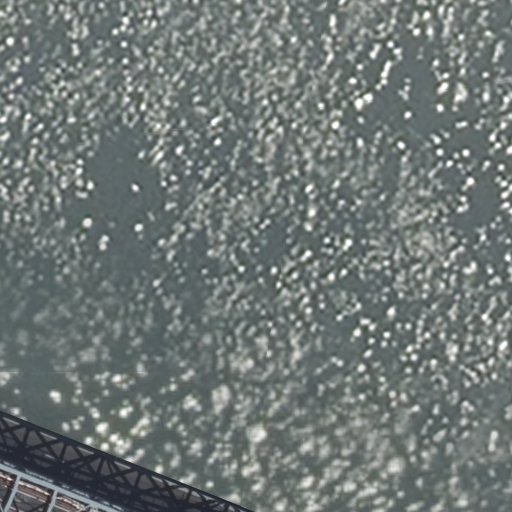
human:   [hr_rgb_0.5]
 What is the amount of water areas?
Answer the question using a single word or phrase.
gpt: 1

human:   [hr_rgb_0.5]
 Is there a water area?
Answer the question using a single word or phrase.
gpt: yes

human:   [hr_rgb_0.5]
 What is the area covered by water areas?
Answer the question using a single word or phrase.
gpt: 10607m2

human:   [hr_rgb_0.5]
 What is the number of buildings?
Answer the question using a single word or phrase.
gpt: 0

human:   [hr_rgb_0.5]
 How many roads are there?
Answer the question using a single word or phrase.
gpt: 3

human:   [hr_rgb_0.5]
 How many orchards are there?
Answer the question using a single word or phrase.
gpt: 0

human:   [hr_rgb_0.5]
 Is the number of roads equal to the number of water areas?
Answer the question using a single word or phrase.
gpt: no

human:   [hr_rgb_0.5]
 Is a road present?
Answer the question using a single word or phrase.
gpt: yes

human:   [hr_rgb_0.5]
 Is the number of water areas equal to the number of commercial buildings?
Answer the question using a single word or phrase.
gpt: no

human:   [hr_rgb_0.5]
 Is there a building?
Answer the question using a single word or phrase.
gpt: no

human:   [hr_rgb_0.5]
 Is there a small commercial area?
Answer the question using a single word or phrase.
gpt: no

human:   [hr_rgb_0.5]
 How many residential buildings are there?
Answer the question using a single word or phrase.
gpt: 0

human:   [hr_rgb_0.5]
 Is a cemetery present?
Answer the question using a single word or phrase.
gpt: no

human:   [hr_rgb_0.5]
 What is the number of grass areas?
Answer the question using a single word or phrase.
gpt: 0

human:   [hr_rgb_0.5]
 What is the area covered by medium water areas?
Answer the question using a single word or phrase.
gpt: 0m2

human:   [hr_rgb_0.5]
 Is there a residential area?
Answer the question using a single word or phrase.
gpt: no

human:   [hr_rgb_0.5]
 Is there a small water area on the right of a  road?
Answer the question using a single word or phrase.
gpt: no

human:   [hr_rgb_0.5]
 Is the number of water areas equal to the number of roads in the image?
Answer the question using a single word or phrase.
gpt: no

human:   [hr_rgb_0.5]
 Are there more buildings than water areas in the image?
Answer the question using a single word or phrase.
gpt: no

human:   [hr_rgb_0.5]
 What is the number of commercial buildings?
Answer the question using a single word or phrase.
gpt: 0

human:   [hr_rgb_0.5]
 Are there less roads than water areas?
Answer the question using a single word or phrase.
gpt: no

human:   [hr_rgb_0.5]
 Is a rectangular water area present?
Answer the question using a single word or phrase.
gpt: yes

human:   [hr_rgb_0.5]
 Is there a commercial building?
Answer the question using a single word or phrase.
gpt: no

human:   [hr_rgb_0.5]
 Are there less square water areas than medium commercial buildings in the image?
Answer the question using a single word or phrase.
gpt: no

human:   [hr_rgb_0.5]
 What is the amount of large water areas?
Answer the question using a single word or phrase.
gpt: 1

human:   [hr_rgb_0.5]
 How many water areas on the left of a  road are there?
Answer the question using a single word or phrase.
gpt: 0

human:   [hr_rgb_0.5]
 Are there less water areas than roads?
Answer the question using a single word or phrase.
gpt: yes

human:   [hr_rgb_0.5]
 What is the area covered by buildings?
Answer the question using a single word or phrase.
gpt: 0m2

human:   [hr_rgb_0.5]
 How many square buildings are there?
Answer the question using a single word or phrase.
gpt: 0

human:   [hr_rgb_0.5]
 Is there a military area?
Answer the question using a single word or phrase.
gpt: no

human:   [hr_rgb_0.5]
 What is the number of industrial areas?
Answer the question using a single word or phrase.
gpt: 0

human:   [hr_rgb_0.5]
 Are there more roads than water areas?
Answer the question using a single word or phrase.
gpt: yes

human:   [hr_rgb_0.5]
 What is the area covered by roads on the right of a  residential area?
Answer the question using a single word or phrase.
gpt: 0m2

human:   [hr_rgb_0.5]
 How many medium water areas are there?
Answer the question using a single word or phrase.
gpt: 0

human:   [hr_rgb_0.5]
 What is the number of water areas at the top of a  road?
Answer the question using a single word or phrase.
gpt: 0

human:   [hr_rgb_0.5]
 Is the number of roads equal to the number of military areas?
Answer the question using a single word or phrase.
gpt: no

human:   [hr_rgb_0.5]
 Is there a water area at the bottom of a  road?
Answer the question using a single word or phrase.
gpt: no

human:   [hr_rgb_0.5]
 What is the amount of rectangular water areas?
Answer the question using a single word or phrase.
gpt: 1

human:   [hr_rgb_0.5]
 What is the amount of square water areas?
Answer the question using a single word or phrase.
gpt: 0

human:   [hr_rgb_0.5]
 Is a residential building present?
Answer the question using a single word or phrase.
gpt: no

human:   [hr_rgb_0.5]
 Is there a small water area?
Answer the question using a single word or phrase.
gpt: no

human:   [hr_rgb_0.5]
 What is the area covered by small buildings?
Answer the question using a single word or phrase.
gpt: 0m2

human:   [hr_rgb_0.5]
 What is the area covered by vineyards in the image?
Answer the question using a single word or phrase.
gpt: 0m2

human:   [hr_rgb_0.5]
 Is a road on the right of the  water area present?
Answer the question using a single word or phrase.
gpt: no

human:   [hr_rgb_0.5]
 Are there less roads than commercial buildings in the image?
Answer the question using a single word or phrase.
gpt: no

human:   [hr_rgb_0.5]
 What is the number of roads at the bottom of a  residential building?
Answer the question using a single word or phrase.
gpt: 0

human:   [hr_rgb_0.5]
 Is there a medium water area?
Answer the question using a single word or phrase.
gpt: no

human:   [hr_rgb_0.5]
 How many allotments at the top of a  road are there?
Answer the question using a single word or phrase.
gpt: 0

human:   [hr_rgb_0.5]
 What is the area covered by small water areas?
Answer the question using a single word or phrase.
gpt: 0m2

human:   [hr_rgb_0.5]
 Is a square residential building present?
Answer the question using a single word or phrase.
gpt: no

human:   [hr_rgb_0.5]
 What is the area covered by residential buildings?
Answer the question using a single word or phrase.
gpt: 0m2

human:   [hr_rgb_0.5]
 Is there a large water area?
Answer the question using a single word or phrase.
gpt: yes

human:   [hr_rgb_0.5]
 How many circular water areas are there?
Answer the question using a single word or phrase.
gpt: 0

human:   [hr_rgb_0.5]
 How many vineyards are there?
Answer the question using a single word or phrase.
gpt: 0

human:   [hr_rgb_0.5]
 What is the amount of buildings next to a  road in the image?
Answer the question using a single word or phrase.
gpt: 0

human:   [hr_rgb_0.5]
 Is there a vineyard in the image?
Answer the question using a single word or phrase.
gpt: no

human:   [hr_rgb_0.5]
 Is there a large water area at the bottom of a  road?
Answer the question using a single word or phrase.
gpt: no

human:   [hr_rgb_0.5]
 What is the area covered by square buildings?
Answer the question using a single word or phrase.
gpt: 0m2

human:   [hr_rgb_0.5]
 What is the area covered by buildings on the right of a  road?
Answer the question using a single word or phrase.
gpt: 0m2

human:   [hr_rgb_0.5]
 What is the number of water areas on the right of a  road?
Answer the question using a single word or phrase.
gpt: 0

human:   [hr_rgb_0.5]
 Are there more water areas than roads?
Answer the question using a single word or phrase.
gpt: no

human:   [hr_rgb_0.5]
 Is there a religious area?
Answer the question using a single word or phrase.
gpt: no

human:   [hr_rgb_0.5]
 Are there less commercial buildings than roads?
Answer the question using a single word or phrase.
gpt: yes

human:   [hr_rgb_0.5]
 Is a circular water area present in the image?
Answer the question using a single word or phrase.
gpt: no